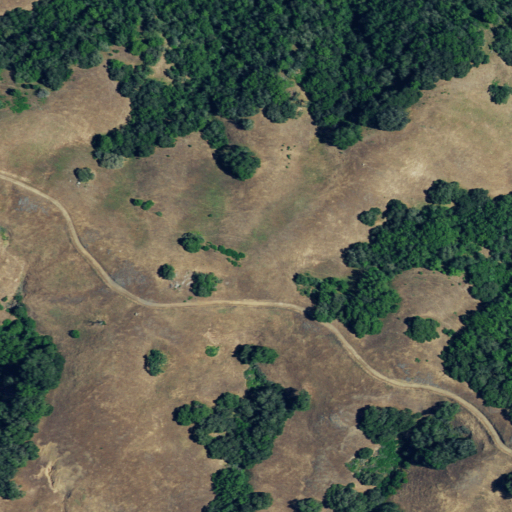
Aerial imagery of ridge(s) in California named Elephant Head Ridge containing mixed forest, shrub, grassland, and evergreen forest